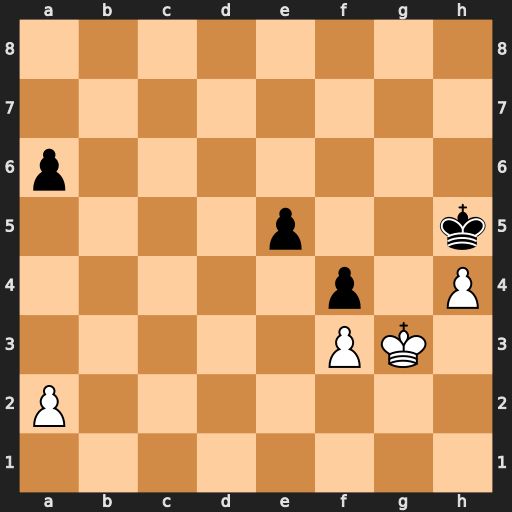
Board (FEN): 8/8/p7/4p2k/5p1P/5PK1/P7/8
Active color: w
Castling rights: -
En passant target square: -
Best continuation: Kh3 Kg6 Kg4